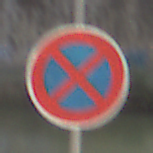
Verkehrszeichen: AbsolutesHalteverbot
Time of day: MorningAfternoon
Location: Outdoor (Suburban)
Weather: PartlyCloudy
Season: NotSpecified
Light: Natural